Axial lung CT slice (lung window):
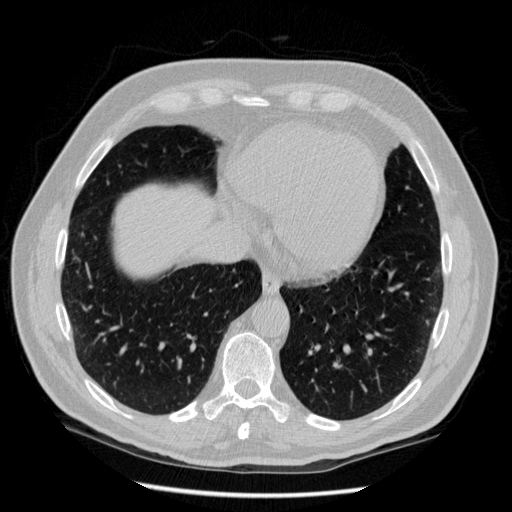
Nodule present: no